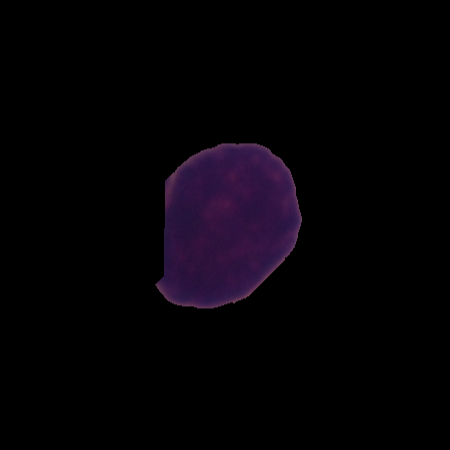
Label: healthy